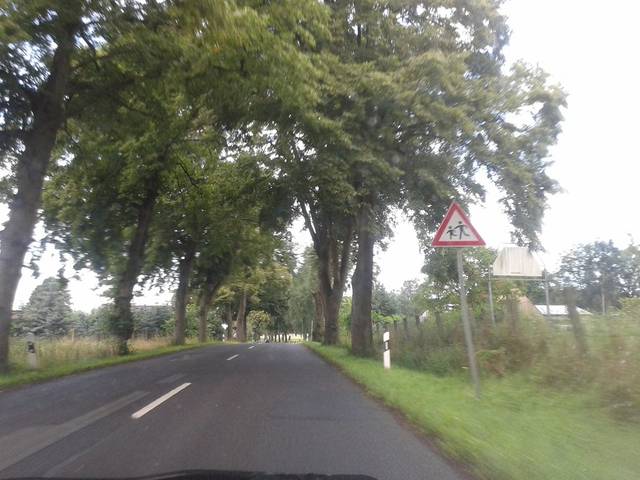
Region: Germany
Coordinates: 53.887, 14.13